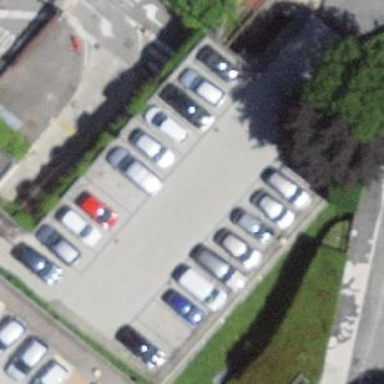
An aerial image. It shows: Rooftop parking lot with paved surface.